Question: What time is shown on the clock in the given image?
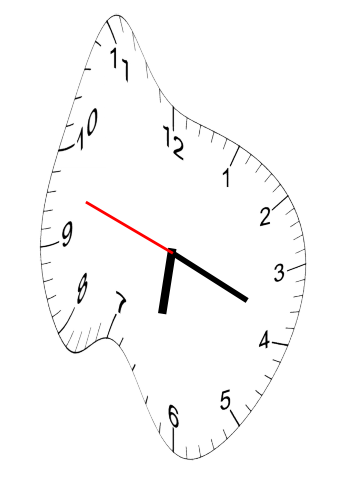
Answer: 06:18:48